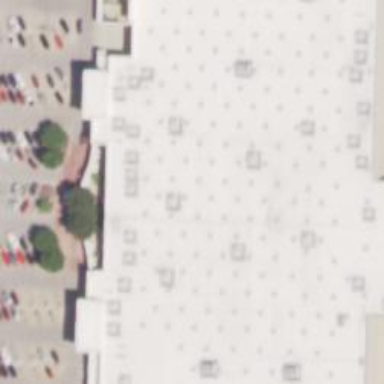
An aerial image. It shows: Supermarket.